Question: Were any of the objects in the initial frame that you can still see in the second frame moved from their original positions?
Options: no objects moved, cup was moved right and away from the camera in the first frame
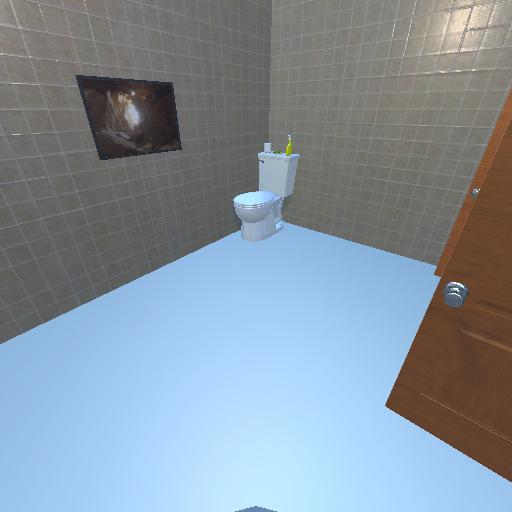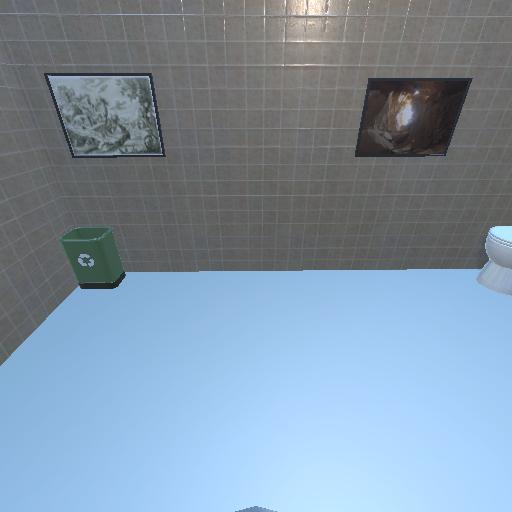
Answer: no objects moved